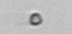
Label: nanoplankton_mix